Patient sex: M
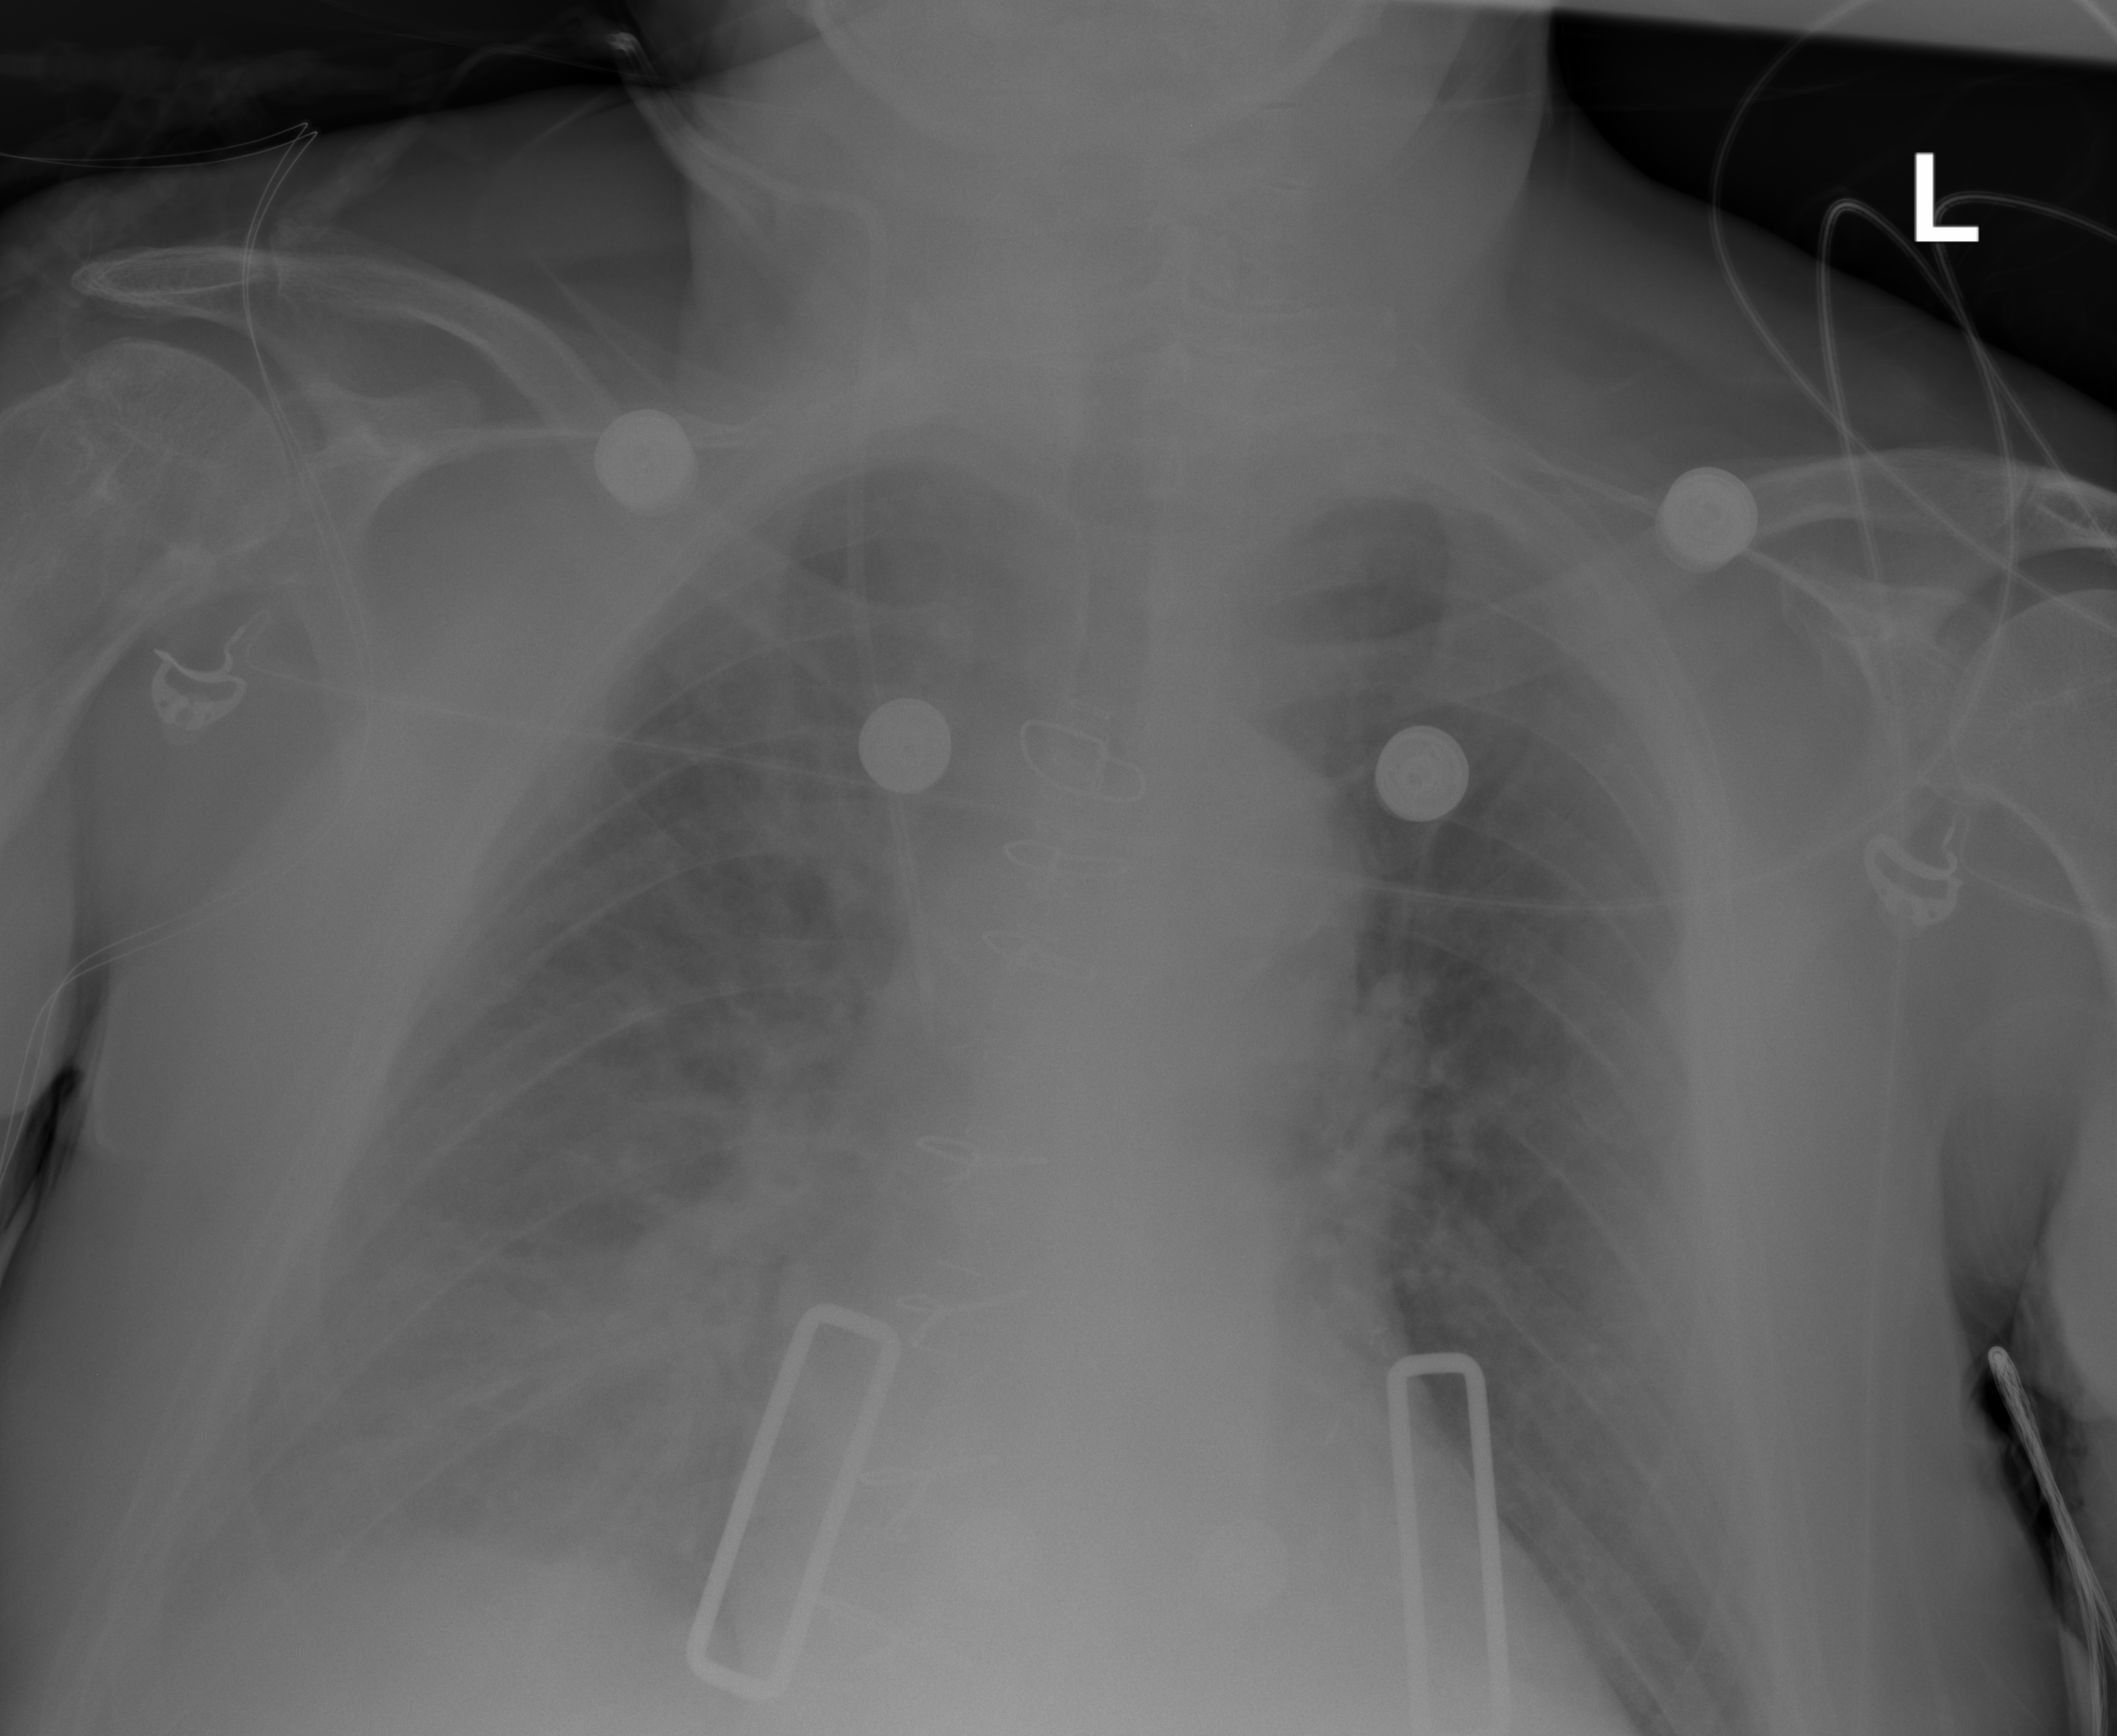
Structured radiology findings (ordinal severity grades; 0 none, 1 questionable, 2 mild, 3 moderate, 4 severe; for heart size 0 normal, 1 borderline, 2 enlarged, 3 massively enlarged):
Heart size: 0
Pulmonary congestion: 2
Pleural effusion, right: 2
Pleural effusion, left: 0
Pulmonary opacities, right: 2
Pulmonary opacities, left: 0
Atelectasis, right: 2
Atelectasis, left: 0